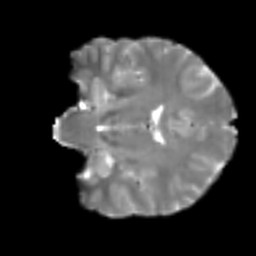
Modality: T2w
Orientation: coronal
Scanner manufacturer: siemens
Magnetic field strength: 3 T
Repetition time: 4 s
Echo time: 0.0594 s